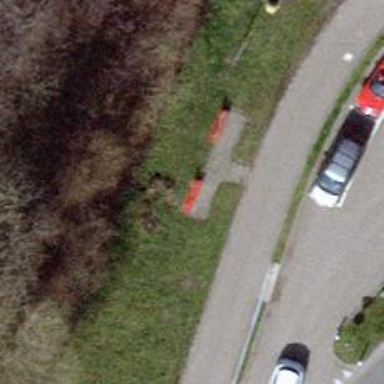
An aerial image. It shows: Bench for seating.